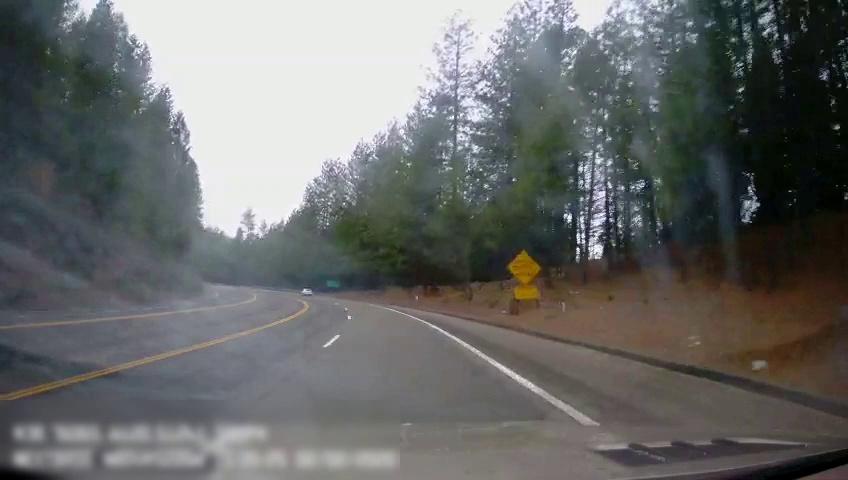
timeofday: Day
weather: Cloudy
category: Drivable Space
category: Vehicles | Car
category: Lanes | Opposite Lane
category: Lanes | Opposite Lane
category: Lanes | Alternate Lane
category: Lanes | Current Lane
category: Lanes | Current Lane
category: Traffic | Signs
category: Traffic | Signs
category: Traffic | Signs